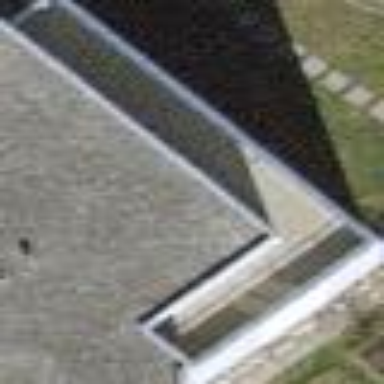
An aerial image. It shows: Building part with flat roof.